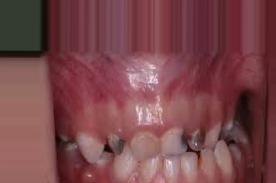
Condition: Caries